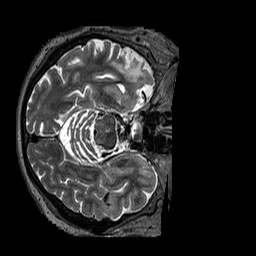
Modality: T2w
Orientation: axial
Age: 68
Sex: female
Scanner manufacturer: siemens
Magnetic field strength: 3 T
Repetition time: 3.2 s
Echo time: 0.567 s